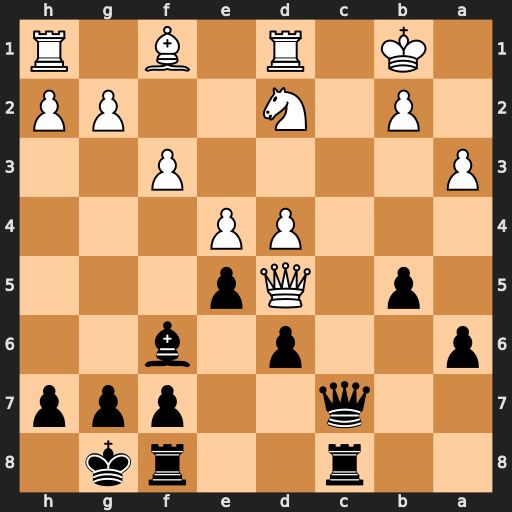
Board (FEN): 2r2rk1/2q2ppp/p2p1b2/1p1Qp3/3PP3/P4P2/1P1N2PP/1K1R1B1R
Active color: b
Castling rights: -
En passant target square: -
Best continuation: Qc2+ Ka2 Qxd1